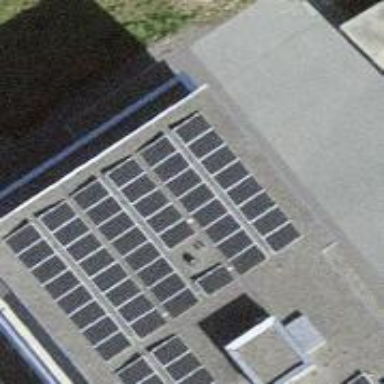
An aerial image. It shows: Solar power generator using photovoltaic method with solar photovoltaic panel types.